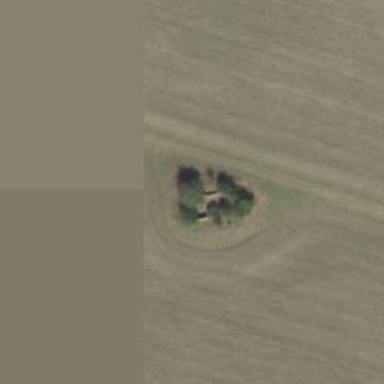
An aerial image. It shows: Military bunker.